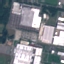
Land use / land cover: Industrial